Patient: sex M, age 76
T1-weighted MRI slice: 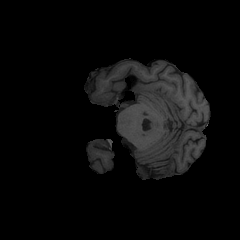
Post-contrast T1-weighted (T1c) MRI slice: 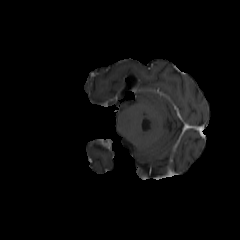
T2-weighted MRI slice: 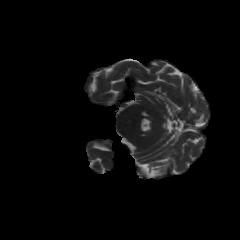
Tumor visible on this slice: no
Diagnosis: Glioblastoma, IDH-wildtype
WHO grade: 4